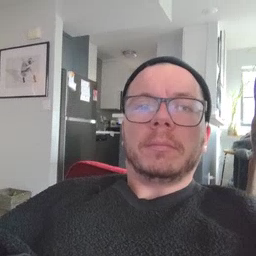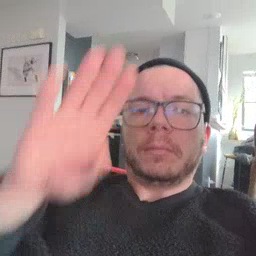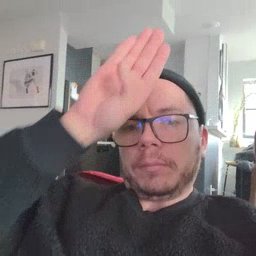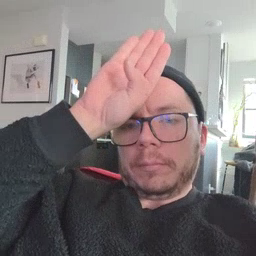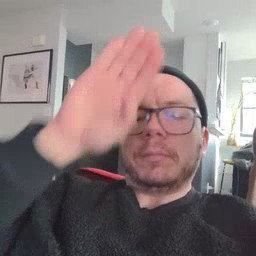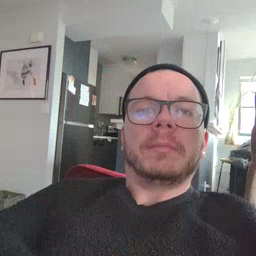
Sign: fireman